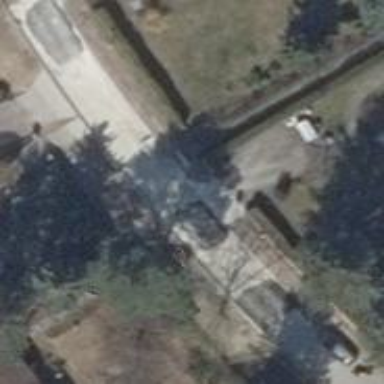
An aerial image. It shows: Driveway leading to service road.